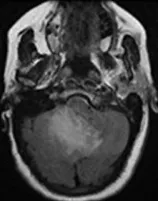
Brain MRI revealing a right cerebellar stroke with evidence of hemorrhagic infarction:. FLAIR axial slice demonstrates a hyperintense right cerebellar cortico-subcortical signal with a discrete mass effect on the fourth ventricle, with moderate tri-ventricular hydrocephalus (arrow).
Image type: radiology (mri)